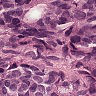
Metastatic tissue present: yes